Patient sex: M
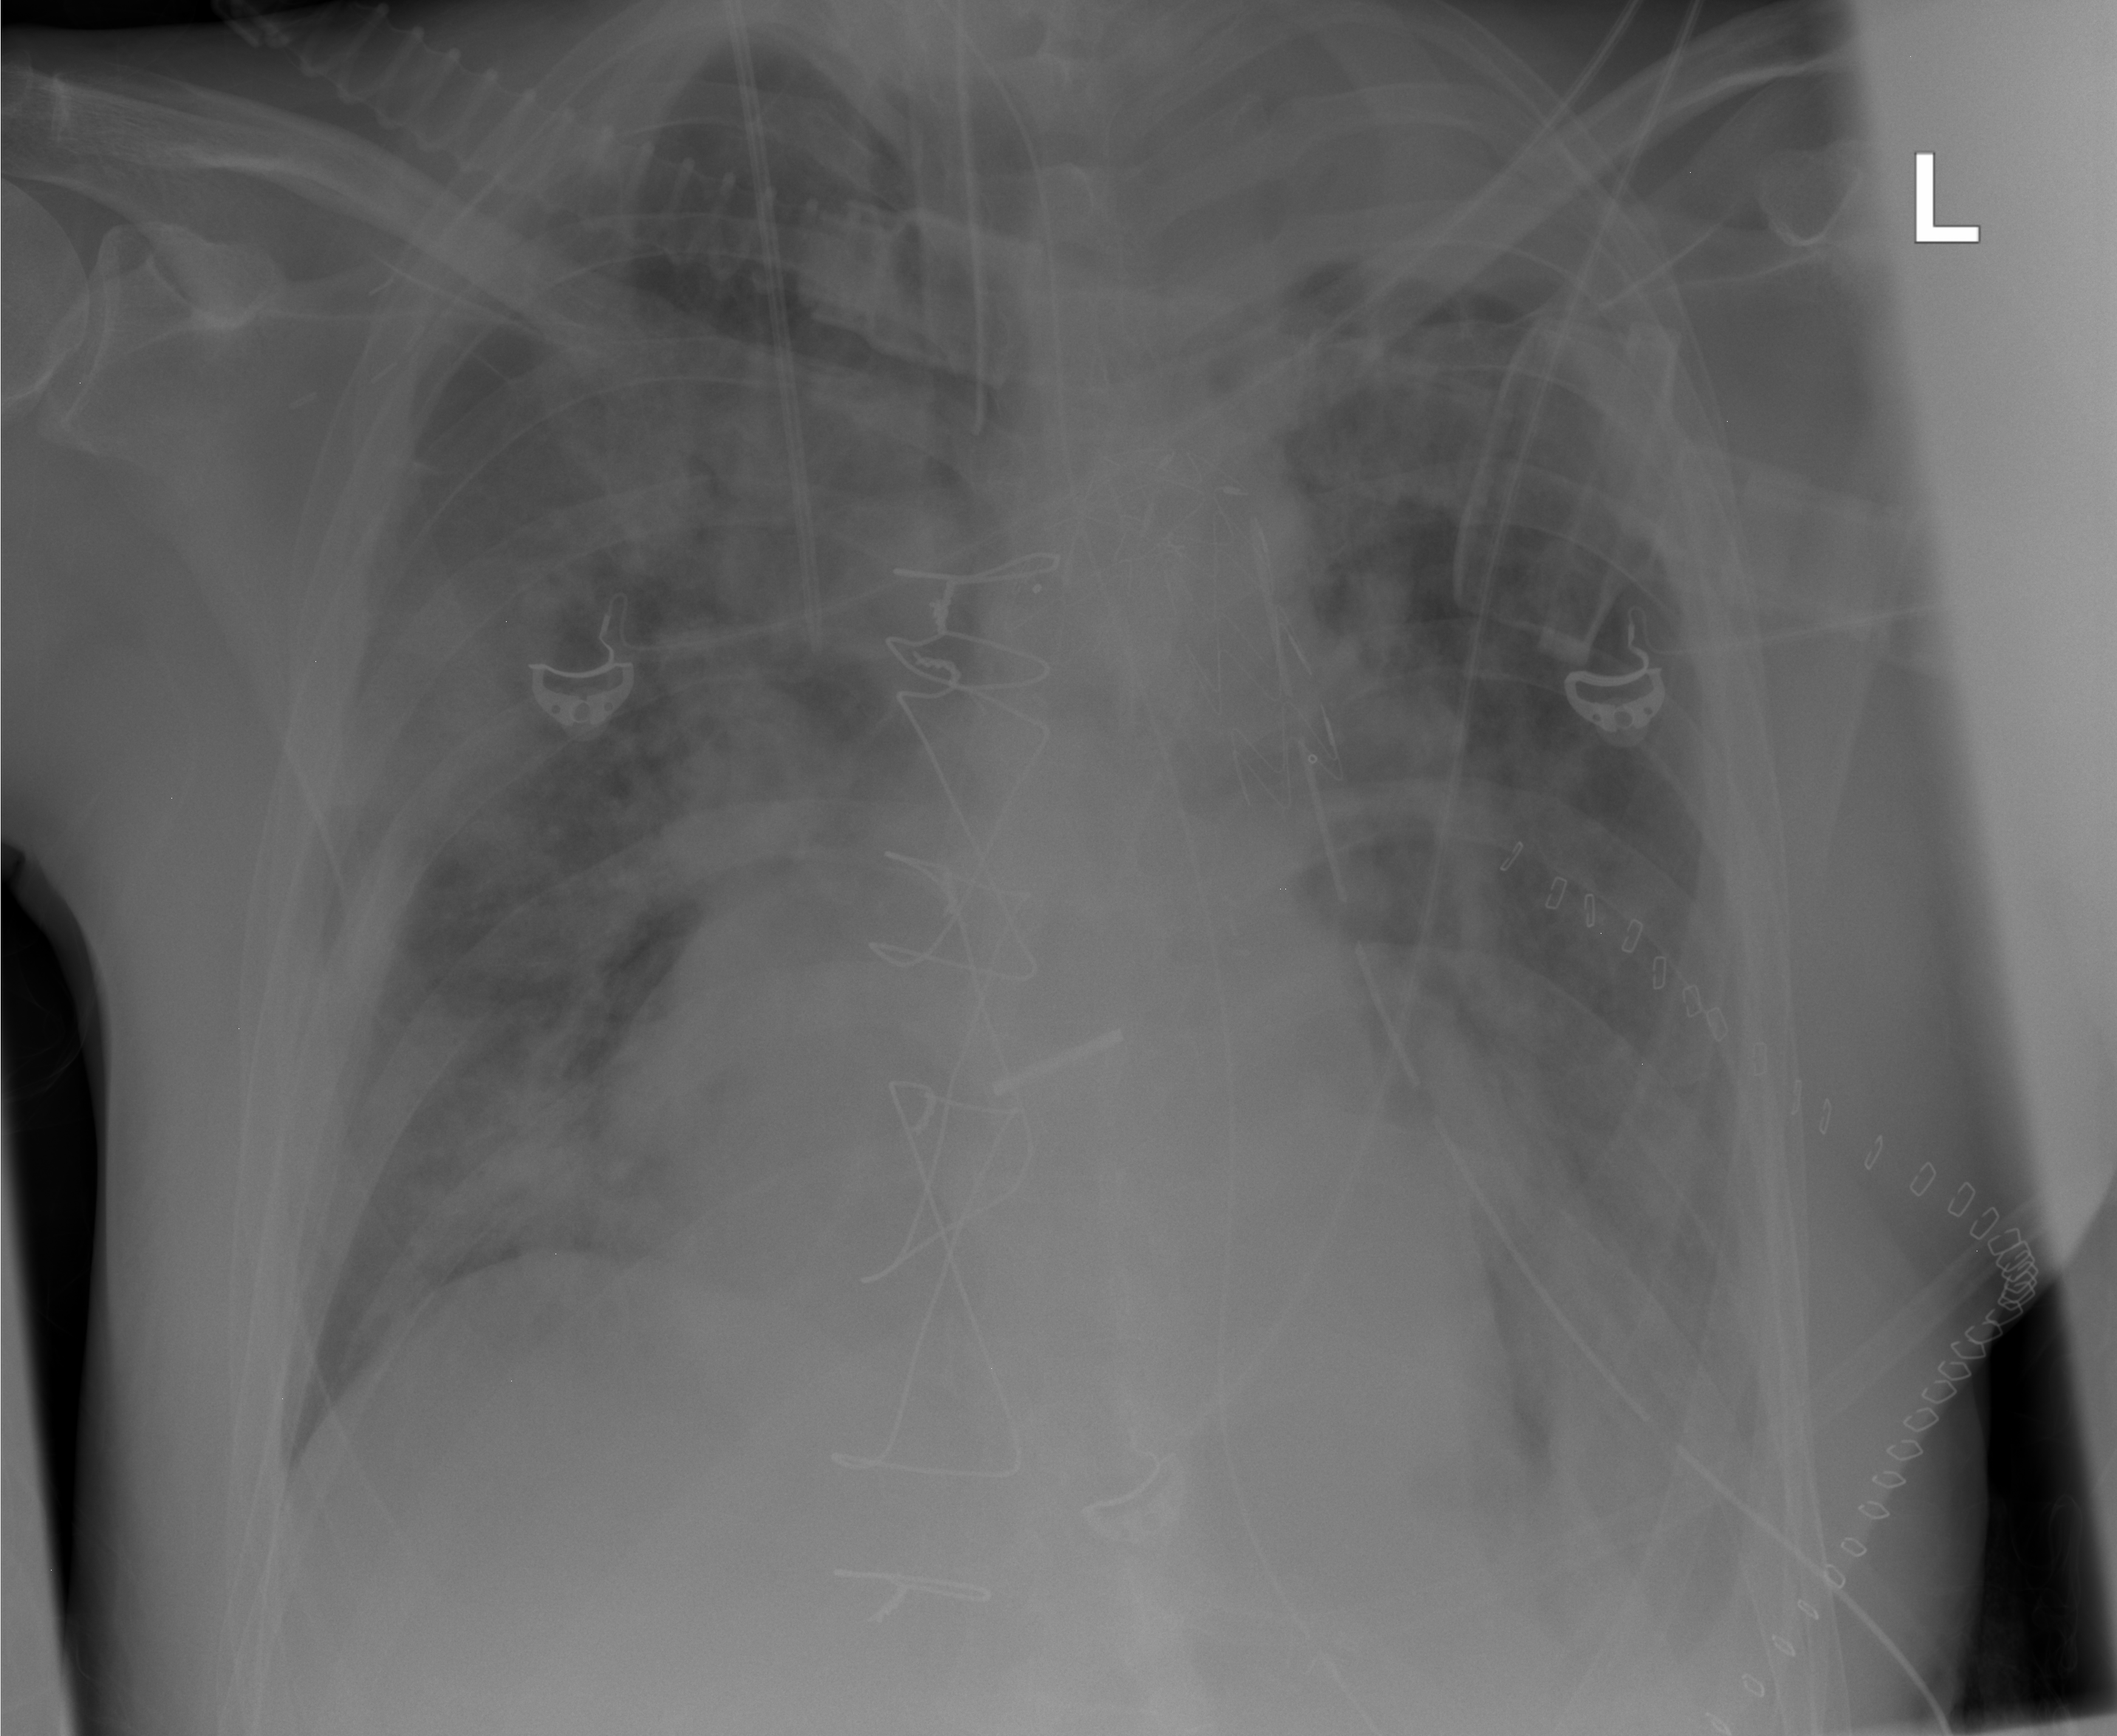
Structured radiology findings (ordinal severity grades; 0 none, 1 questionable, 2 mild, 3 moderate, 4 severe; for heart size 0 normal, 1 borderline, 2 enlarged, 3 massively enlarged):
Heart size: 0
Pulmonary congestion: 2
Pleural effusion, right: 0
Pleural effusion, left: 2
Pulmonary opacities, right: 3
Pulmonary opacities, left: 2
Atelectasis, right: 2
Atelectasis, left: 2